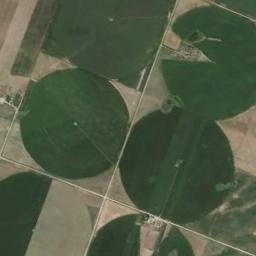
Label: circular_farmland